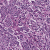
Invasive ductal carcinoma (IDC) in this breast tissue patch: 1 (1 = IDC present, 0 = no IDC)